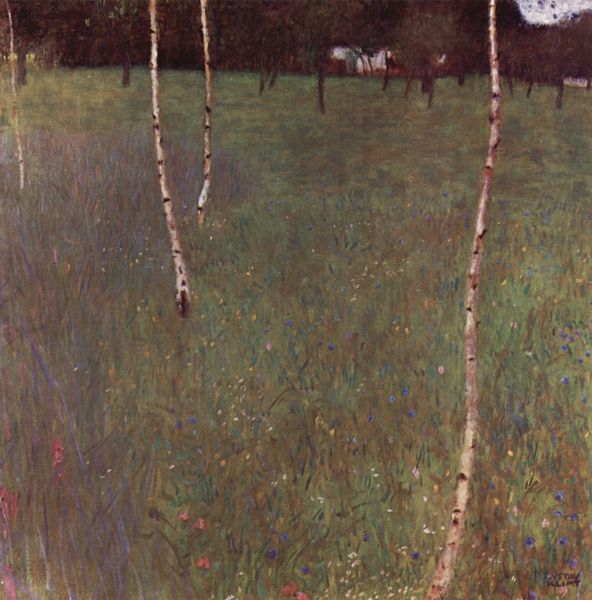
Titel: Bauernhaus mit Birken
Künstler: Gustav Klimt
Standort: Wien
Institution: Österreichische Galerie im Belvedere
Schlagwörter: baum, berg, blau, dunkel, gemälde, himmel, laub, weiß, baumstämme, bäume, gelb, grün, impressionismus, landschaft, wäsche, blume, blumen, braun, bunt, degas, grau, hell, licht, renoir, schwarz, ölbild, blüten, gras, haus, obst, park, rasen, rot, tiere, wiese, wolke, malerei, wand, herr, signatur, baumstamm, birke, birken, feld, ferne, gräser, horizont, häuser, natur, stamm, land, rosa, wald, zart, pferde, garten, sommer, pointilismus, russland, gebirge, dorf, farbe, lila, violett, landschaftsmalerei, herbst, winter, kutsche, häuschen, stämme, jugendstil, detail, schmal, klimt, lavendel, blumenwiese, frühling, grashalme, abstraktion, impression, vier, heide, munch, lichtung, mohn, jugenstil, schimmel, österreich, flecken, thoma, birkenwald, rinde, obstbäume, wäldchen, seurat, frühjahr, gestrüpp, quadrat, baäume, quadratisch, hans thoma, auschnitt, gustav klimt, rotz, streuobstwiese, gustav, lanschschaft, 19. jahrhundert, 4, baumfreund, iswiese